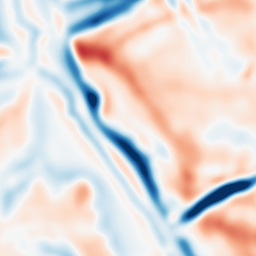
Category: multiscale
Decomposition family: dog
Decomposition parameters: sigma_low: 5
sigma_high: 10
Upsampling method: quadratic
Upsampling parameters: scale: 8
Upsampling scale: 8